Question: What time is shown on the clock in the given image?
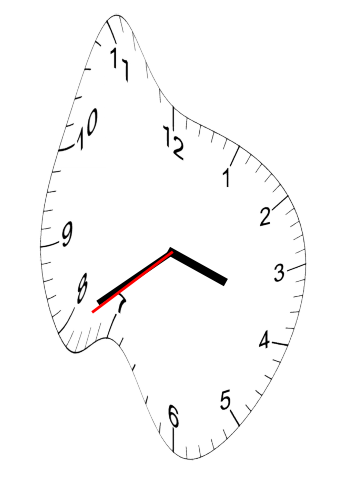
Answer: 03:39:39